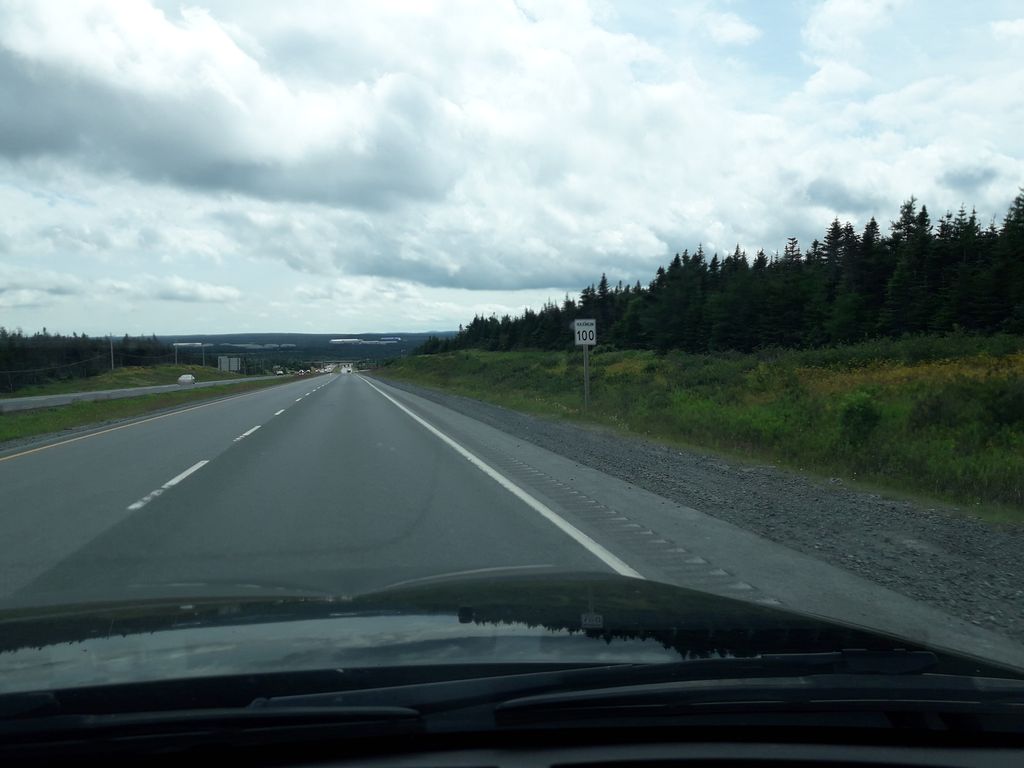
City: st_johns